Question:
How do I vertically align text next to an image with CSS like attached screnshot.
Ex : I had attached screnshot with this post .
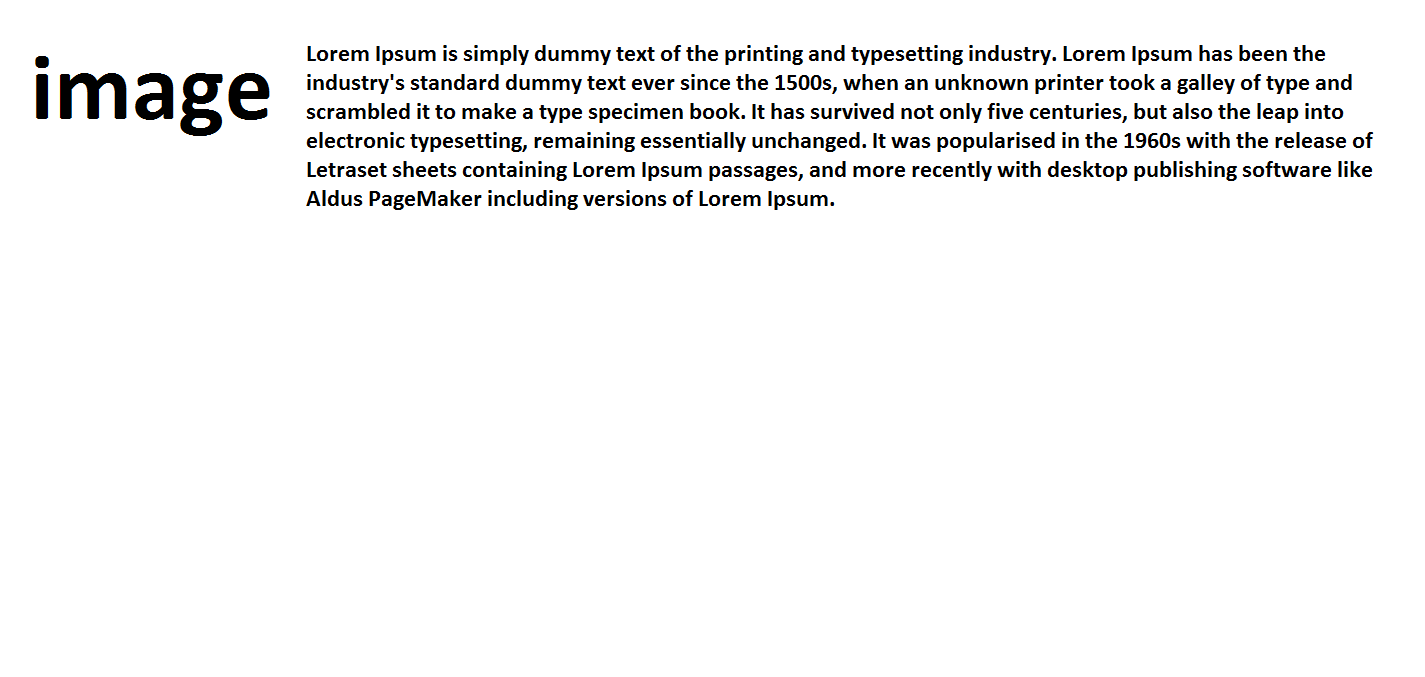
Answer: Float the image left and put 'overflow:hidden' on the text to prevent it from going under the image.